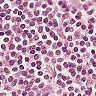
Metastatic tissue present: no